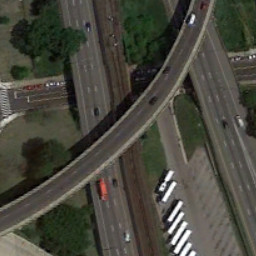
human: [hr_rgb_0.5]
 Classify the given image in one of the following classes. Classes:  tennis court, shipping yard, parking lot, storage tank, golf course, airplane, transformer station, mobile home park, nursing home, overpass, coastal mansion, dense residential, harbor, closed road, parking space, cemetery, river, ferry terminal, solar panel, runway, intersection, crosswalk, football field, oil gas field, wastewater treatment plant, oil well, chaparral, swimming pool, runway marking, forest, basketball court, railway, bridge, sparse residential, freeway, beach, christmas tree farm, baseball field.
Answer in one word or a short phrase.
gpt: overpass